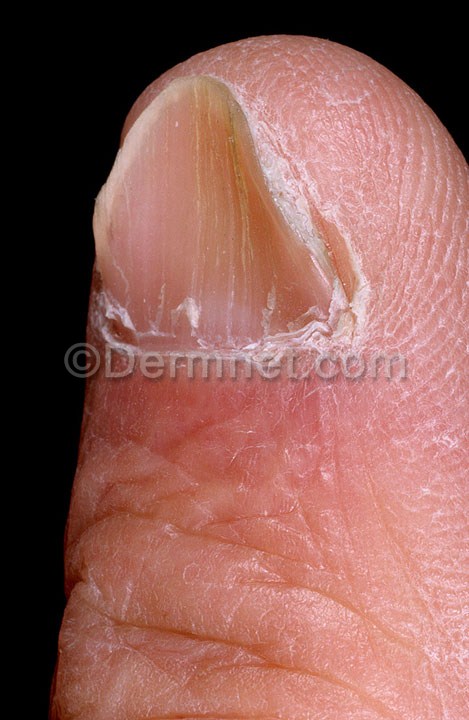
Disease: Nail Fungus and other Nail Disease